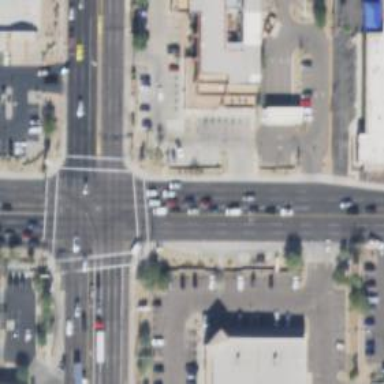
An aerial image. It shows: Crossing on the road.